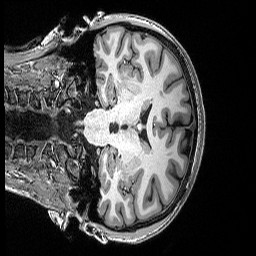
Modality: T1w
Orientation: coronal
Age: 21
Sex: female
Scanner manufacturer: siemens
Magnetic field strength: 3 T
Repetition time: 2.53 s
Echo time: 0.0033 s